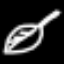
Label: leaf